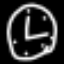
Label: clock